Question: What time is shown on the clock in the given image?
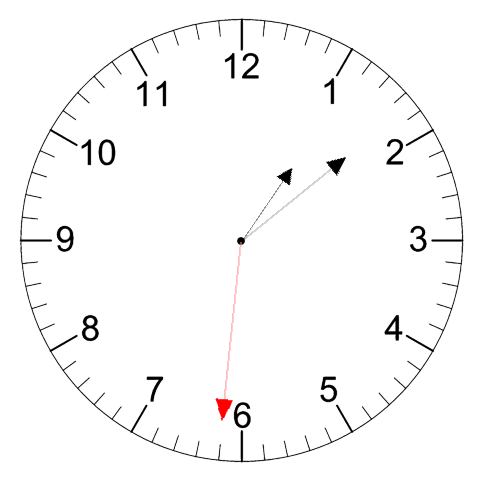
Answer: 01:08:31